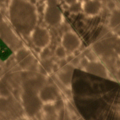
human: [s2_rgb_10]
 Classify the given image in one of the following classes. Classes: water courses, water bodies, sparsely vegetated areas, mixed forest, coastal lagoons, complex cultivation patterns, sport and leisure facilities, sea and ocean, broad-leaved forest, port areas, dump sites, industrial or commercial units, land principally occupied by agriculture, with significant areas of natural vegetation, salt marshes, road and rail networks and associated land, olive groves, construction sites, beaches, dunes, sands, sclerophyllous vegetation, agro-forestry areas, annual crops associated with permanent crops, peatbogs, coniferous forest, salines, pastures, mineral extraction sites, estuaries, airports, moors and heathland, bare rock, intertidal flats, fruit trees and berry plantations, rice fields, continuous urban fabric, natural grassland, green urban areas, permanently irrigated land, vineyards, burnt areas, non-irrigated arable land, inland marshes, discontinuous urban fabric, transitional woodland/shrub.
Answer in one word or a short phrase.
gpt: non-irrigated arable land